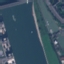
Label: River